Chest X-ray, AP view. Patient: 41 years old, sex M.
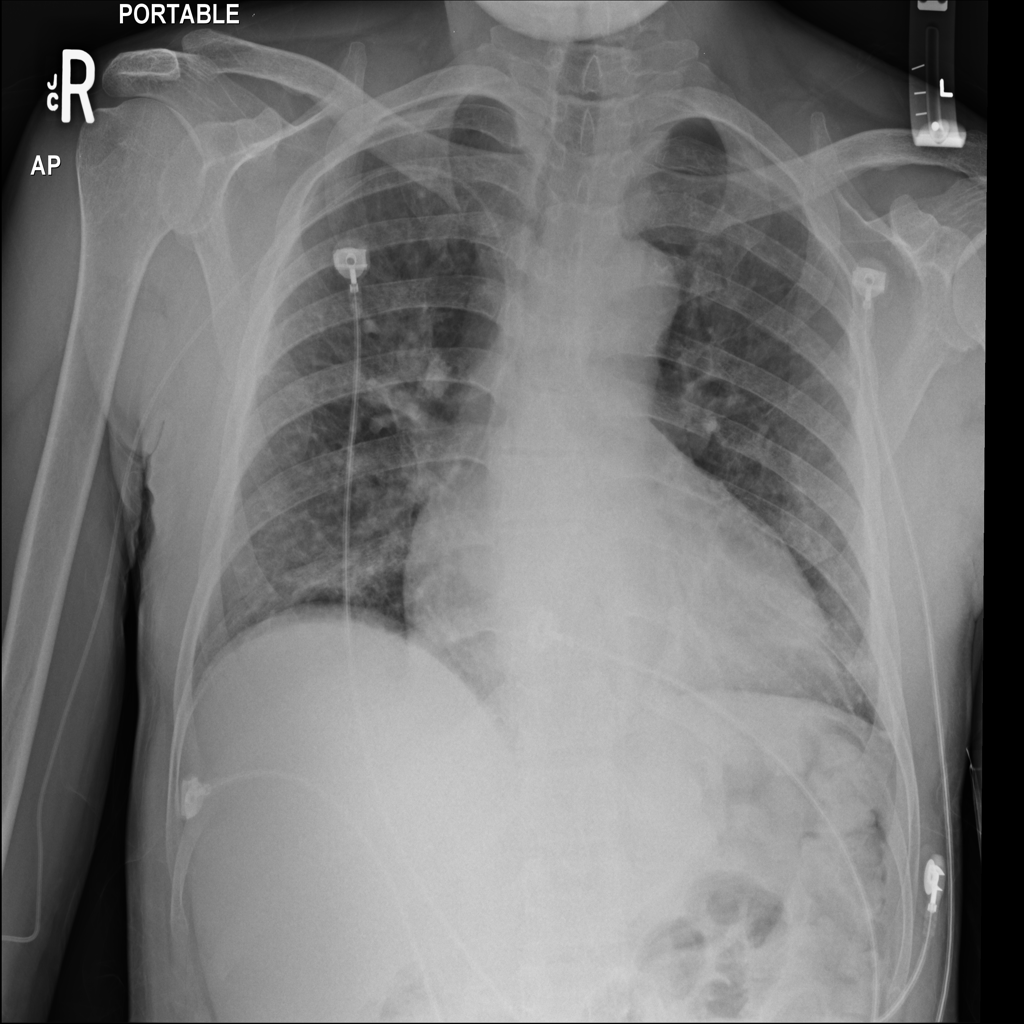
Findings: Atelectasis